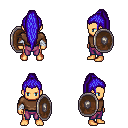
a pixel art fantasy rpg character, male body template, human, tanned skin, brown long-sleeve shirt, magenta pants, blue extra-long topknot hairstyle, white cloth bandages, shield, four views (front, back, left, right), 2x2 character sprite sheet, small pixel art, hard edges, no anti-aliasing